Brain MRI, t2w sequence, axial 2D slice.
Patient: age 35, sex F, weight 95 kg, height 1.95 m
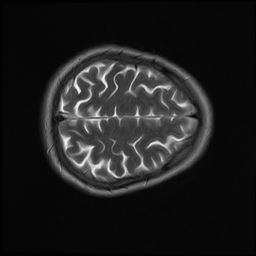